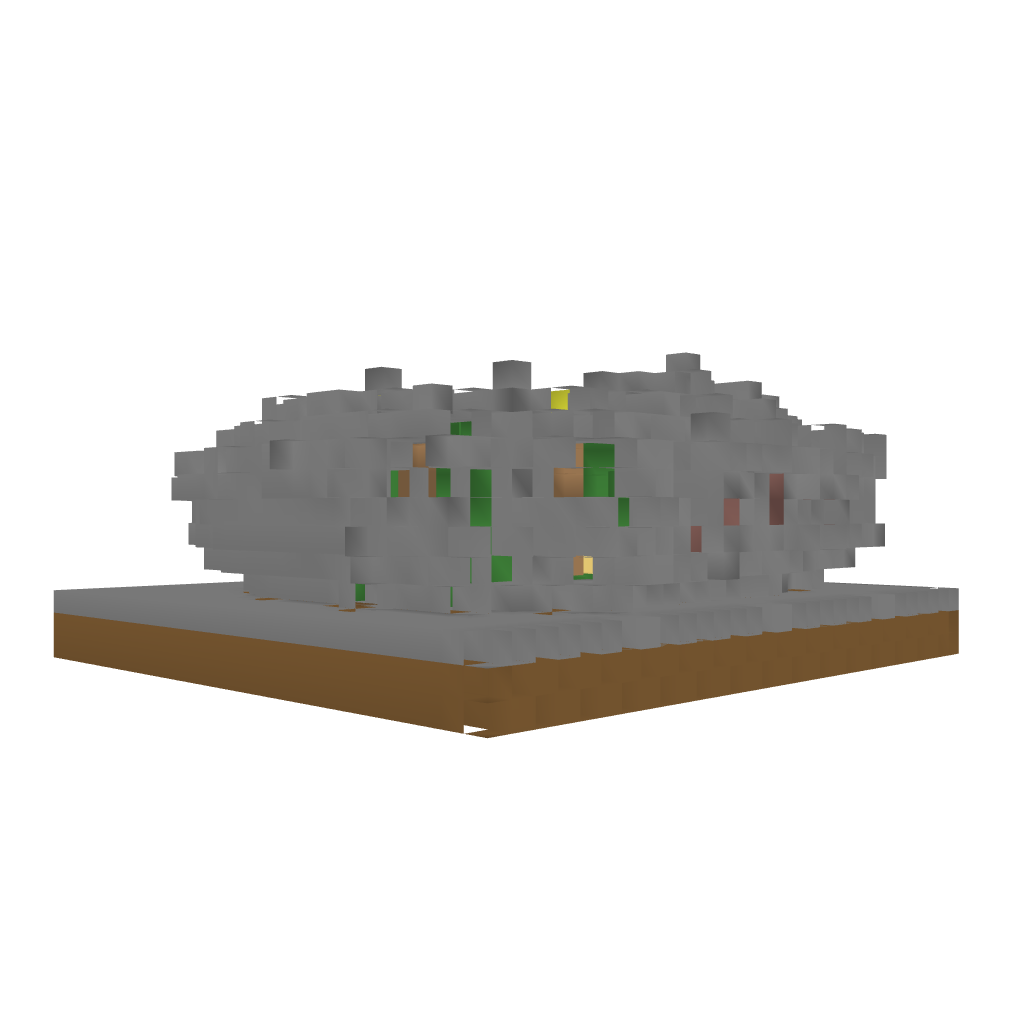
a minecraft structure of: A Nice Spawn :) bad low quality